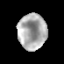
Tissue: prostate
Cell type: Myeloid cells
Senescence score: 0.3223
Nuclear area (px): 1003
Mean DAPI intensity: 172.515